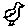
Label: bird